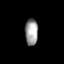
Tissue: prostate
Cell type: Epithelial cells
Senescence score: 0.2992
Nuclear area (px): 332
Mean DAPI intensity: 156.768